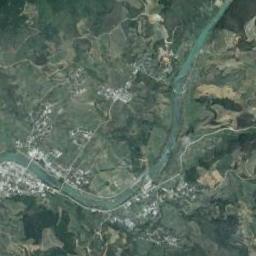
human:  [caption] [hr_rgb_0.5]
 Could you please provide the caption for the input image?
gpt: The river goes through houses and grass .

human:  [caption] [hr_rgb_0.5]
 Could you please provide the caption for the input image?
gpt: A light green river curved like a semicircle with green land on both sides of the bank, With large buildings and cities .

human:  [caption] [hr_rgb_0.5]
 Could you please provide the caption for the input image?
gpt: There are many trees around the river .

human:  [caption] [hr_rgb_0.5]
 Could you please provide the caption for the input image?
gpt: The green river is flanked by some residential areas and forests .

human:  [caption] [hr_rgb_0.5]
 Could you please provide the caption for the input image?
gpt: There are many buildings and green meadows near the river .